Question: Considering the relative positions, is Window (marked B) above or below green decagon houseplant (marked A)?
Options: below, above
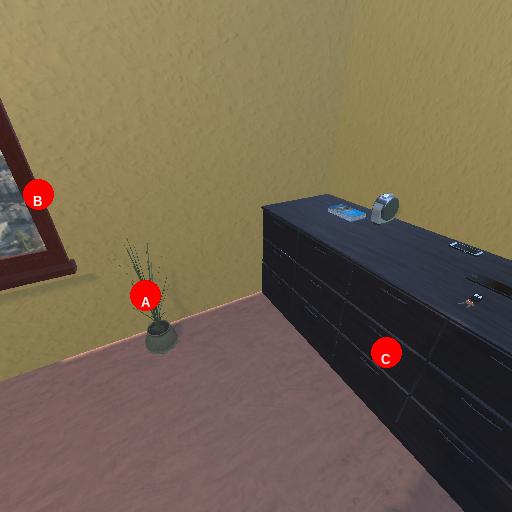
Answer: below